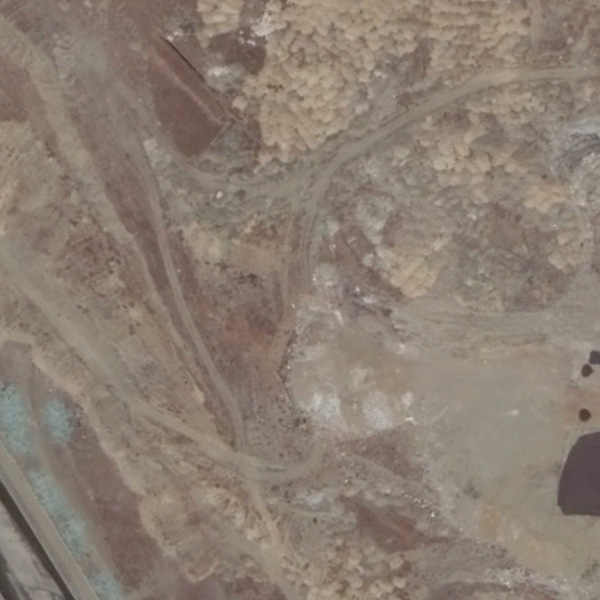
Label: BareLand